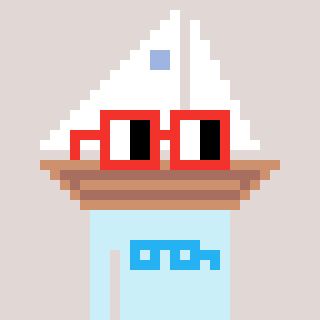
a pixel art character with square red glasses, a sailboat-shaped head and a cold-colored body on a warm background